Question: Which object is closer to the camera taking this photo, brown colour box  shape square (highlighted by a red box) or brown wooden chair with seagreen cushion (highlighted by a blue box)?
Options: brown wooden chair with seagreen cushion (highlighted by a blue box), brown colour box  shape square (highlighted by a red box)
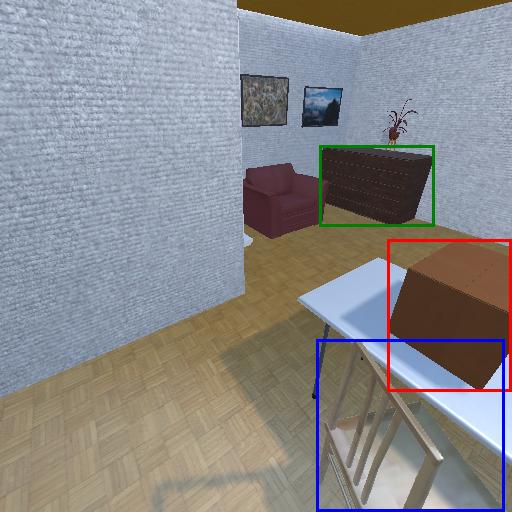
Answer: brown wooden chair with seagreen cushion (highlighted by a blue box)